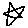
Label: star